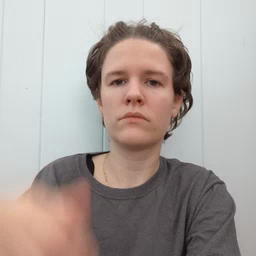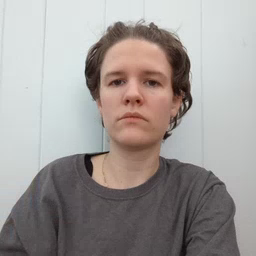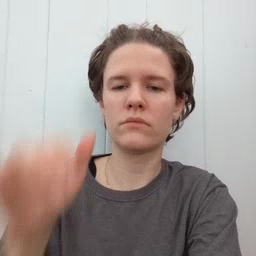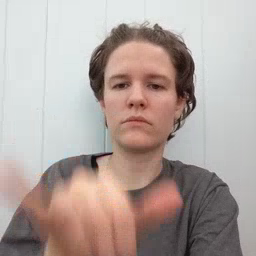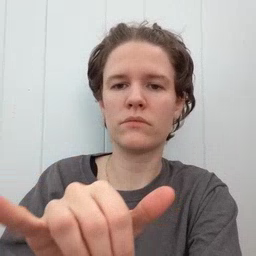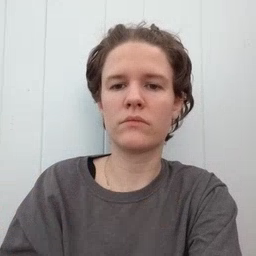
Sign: stay